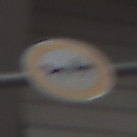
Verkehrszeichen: VerbotGespannfuhrwerke
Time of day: MorningAfternoon
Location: Roofed (Urban)
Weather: PartlyCloudy
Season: NotSpecified
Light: Natural